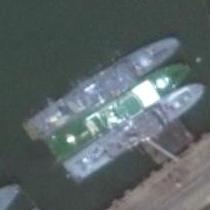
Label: combat